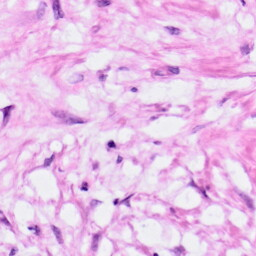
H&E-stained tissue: Pancreatic